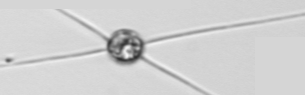
Label: Chaetoceros_danicus